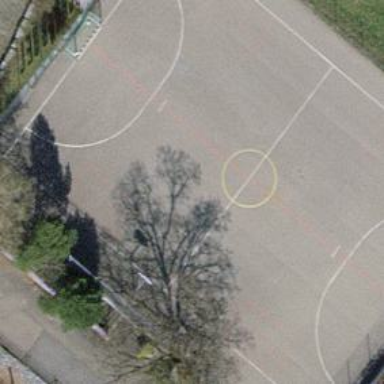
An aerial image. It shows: Asphalt pitch for leisure activities.